Question: I was wondering if you have encountered this bug before:
On a single-line of IF, the condition returns FALSE but then the execution proceeds to the TRUE part.
Am I doing something wrong here? 'retries' and 'errorTolerance' are both of type 'Integer' and from the screenshot below, 'retries' is less than 'errorTolerance'. But still it executes the statement for the 'True' part.

This has been screwing up my program so what I did was place the 'Throw New Exception' in another line and close with 'End If' and it works.
I guess my question will be what's wrong with my previous code?
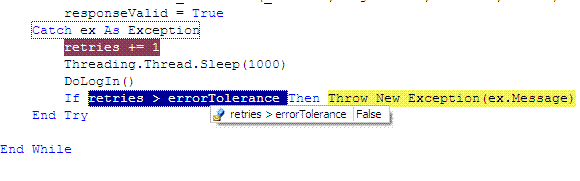
Answer: Since I can't afford not to continue coding, I resorted to the regular 'If...End If' block. Visual Studio and the compiler runs the code perfectly, although it left me wondering why this expression stymied VS.